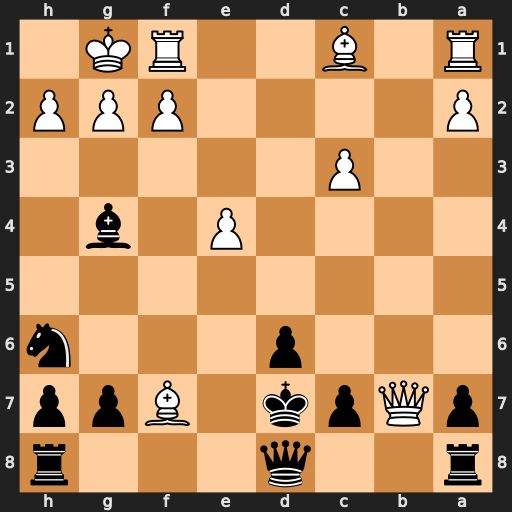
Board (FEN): r2q3r/pQpk1Bpp/3p3n/8/4P1b1/2P5/P4PPP/R1B2RK1
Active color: b
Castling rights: -
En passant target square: -
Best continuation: Nxf7 Qb5+ c6